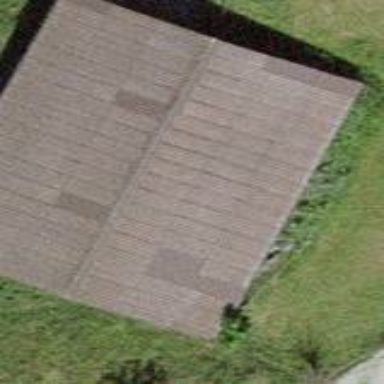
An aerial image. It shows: View of roof of building.